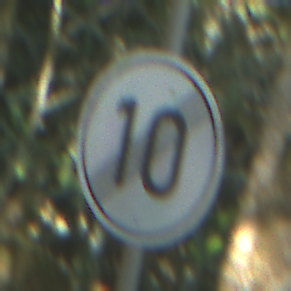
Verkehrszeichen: EndeGeschwindigkeit10
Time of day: Midday
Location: Outdoor (Nature)
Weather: Clear
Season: NotSpecified
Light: Natural